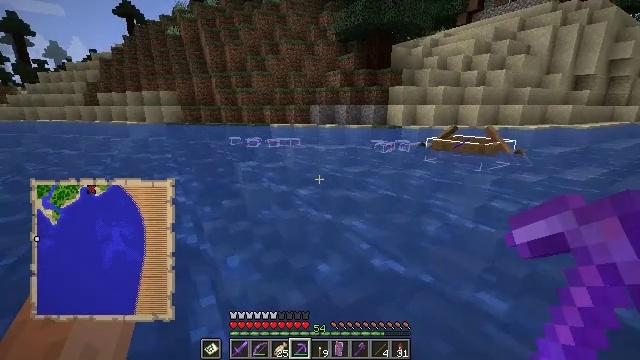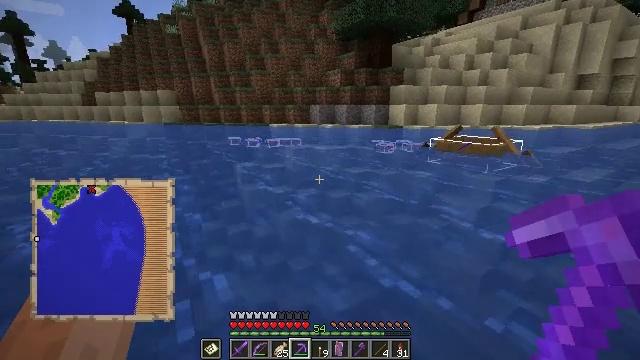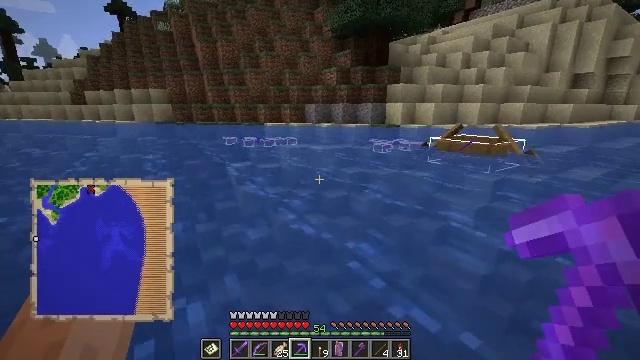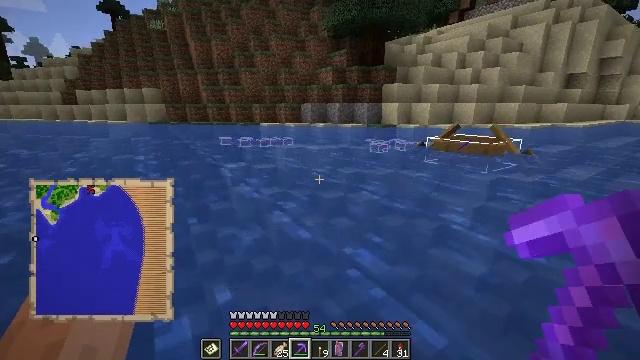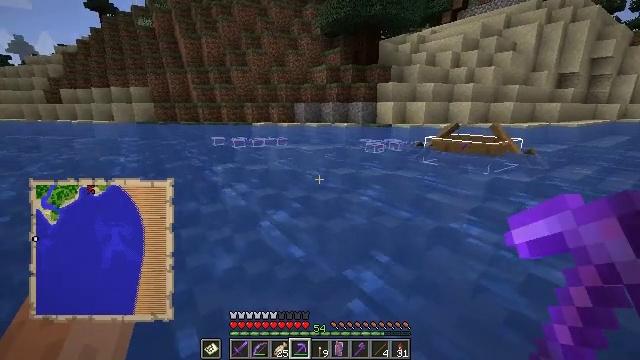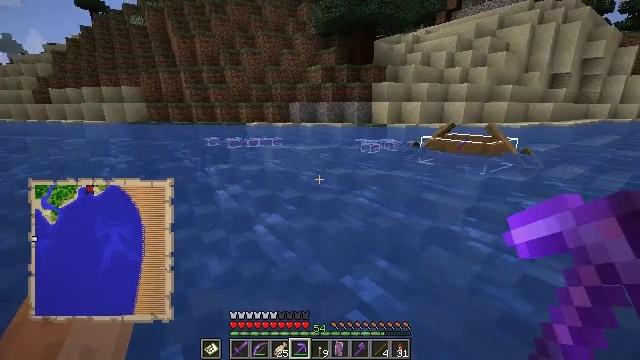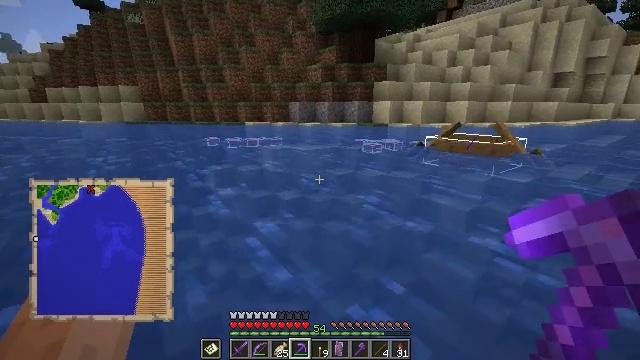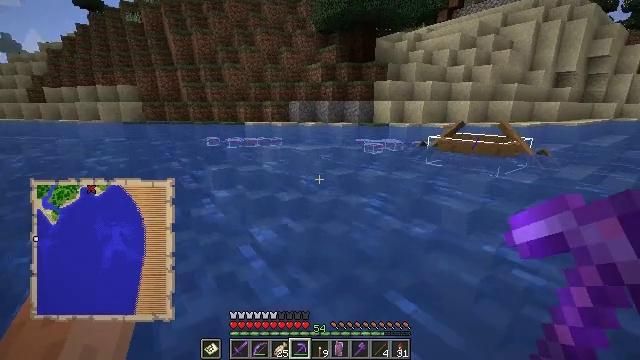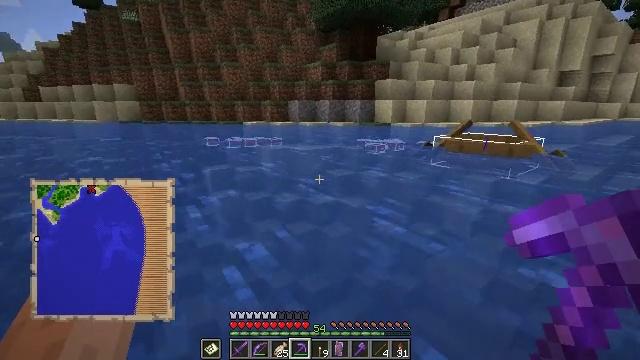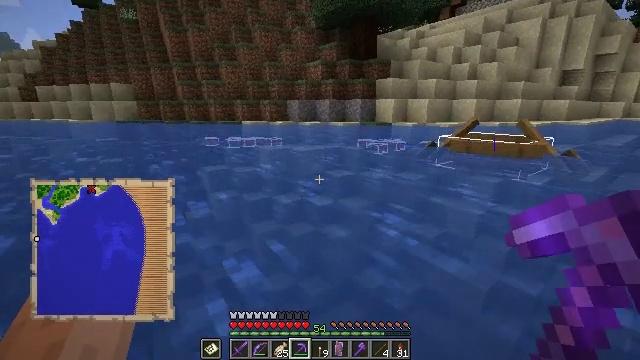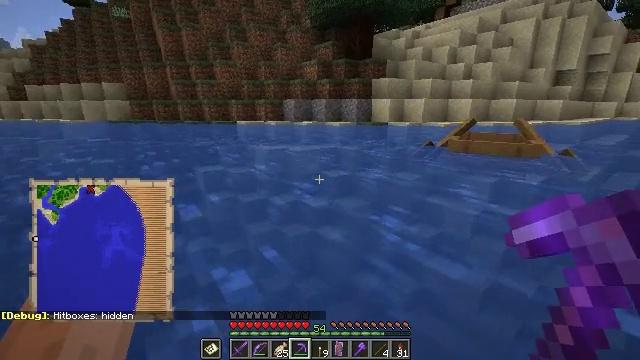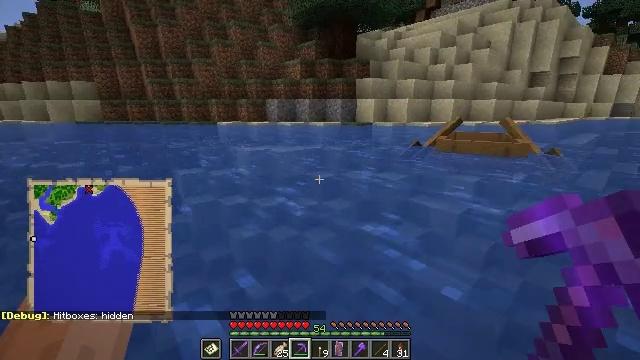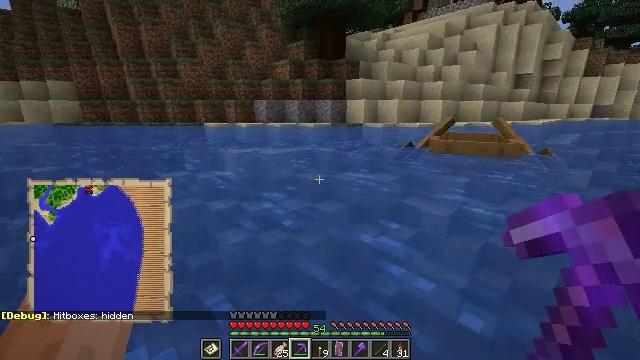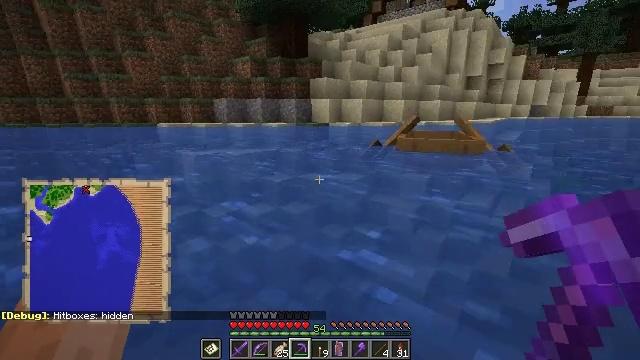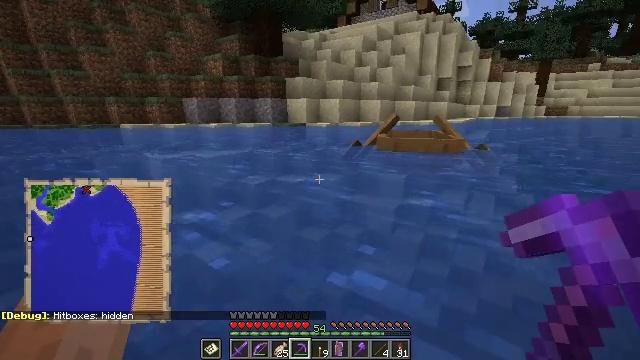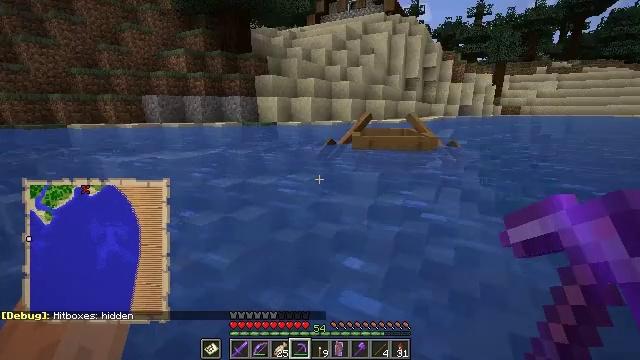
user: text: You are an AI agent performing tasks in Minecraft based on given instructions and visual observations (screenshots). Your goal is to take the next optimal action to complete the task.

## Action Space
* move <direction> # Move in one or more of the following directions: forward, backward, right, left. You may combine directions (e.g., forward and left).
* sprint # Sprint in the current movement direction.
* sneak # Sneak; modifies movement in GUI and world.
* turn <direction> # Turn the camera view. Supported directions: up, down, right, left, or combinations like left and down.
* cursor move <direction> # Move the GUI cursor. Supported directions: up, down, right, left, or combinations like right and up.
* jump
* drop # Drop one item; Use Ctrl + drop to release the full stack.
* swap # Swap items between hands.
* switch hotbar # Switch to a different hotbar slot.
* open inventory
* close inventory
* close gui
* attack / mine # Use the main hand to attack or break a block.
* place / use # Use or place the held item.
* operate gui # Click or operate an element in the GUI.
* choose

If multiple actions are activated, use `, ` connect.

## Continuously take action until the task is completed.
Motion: motion action
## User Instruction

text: Mine sand by the water.
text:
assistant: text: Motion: move forward
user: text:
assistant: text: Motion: move forward
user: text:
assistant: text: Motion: move forward
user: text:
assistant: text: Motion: move forward, turn right
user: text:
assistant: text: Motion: move forward, turn right
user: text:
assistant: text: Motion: move forward
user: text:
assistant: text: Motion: move forward
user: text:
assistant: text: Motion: move forward
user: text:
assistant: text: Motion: move forward
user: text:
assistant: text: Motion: move forward
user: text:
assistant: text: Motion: move forward, turn right
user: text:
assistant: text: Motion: move forward, turn right
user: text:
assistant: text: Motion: move forward, turn right
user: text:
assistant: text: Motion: move forward, turn right
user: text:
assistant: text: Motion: move forward, turn right
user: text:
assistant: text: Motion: move forward, turn right
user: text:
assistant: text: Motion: move forward
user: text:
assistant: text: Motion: move forward
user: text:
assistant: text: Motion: move forward
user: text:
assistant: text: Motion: move forward, turn right
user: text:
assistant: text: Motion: move forward, turn right
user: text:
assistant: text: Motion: move forward, turn right
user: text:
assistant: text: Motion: move forward
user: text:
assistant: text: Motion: move forward
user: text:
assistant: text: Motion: move forward
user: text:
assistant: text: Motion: move forward, turn right
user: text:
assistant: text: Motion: move forward, turn right
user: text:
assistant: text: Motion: move forward
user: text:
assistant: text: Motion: move forward, turn right and up
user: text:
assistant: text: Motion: move forward, turn right and up